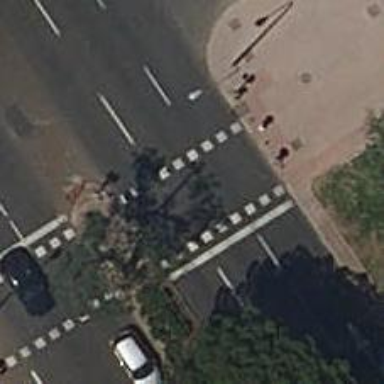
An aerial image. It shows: Road crossing with traffic signals.